Field crop: maize
Growth stage: 2
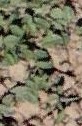
Species: convolvulus